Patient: sex M, age 80
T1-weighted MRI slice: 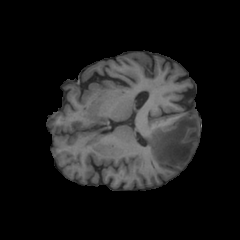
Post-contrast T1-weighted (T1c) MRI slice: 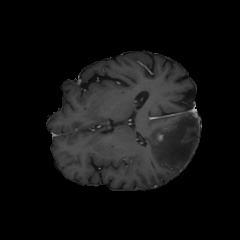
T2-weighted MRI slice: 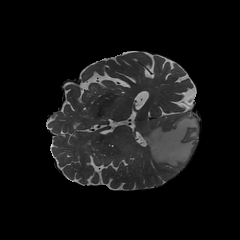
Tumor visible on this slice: yes
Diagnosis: Glioblastoma, IDH-wildtype
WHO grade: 4